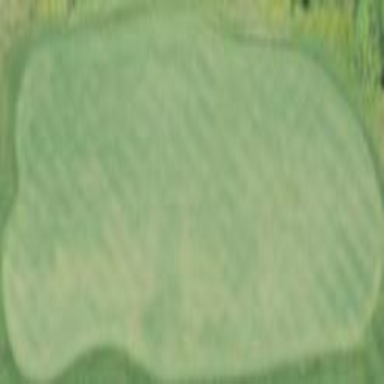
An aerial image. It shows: Grassy area designated as golf fairway.